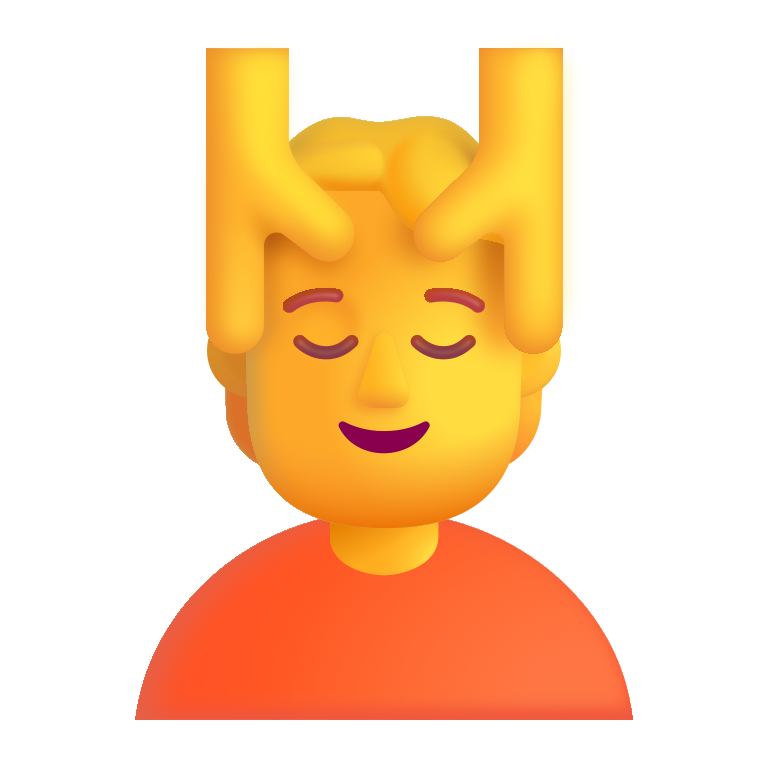
person getting massage color default